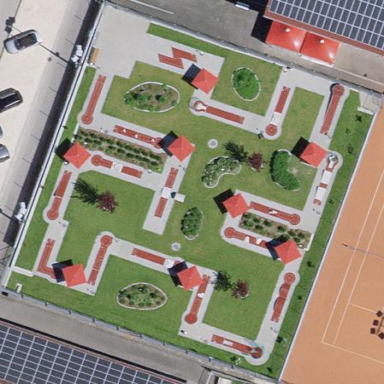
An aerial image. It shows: Miniature golf course.